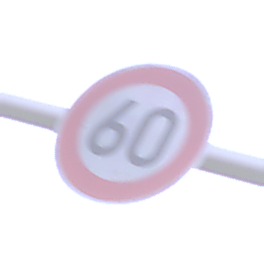
Verkehrszeichen: Geschwindigkeit60
Umgebung: Outdoor, Suburban
Tageszeit: SunriseSunset
Wetter: PartlyCloudy
Licht: Natural
Jahreszeit: NotSpecified
Kontrast: LowContrast